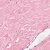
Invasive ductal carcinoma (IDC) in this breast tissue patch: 0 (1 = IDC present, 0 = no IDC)